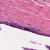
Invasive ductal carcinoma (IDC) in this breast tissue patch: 0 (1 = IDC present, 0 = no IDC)